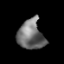
Tissue: lung
Cell type: T cells
Senescence score: 0.1655
Nuclear area (px): 756
Mean DAPI intensity: 113.242